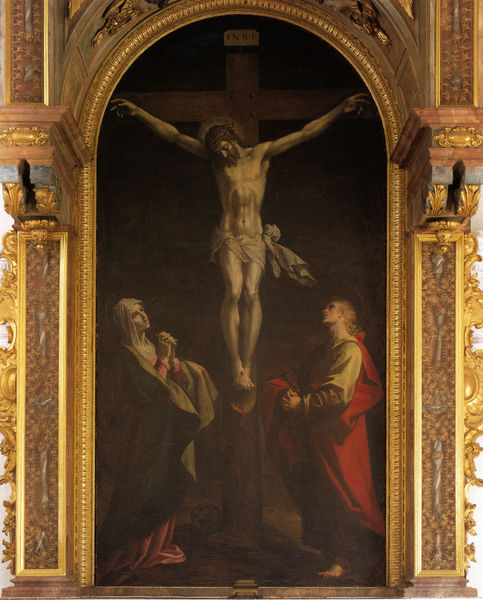
Titel: Kreuzigung Christi
Künstler: Hans von Aachen
Standort: München
Institution: St. Michael
Schlagwörter: baum, blau, dunkel, gemälde, gott, körper, lendenschurz, nackt, schatten, schurz, umhang, weiß, grün, braun, hell, holz, licht, nacht, pfeiler, schwarz, szene, säule, ölbild, rot, schleier, tuch, ornament, bart, architektur, arme, barock, blass, falten, johannes, rahmen, stehen, stein, tod, tot, toter, bild, hände, hügel, kirche, gold, mantel, stehend, renaissance, rosa, engel, kopfbedeckung, rahmung, ansicht, bogen, italien, pilaster, rundbogen, matt, ölgemälde, papst, gefaltet, detail, muskeln, inschrift, ornamente, wandgemälde, lciht, stuck, nabel, faltenwurf, nagel, nägel, wei, nische, blut, krank, lendentuch, motiv, kreuz, jungfrau, beten, gebet, altar, kapitelle, heiligenschein, christus, jesus, jesus christus, kreuzigung, dramatik, struktur, religiös, kapelle, bleich, heiliger, heilige, gefasst, jünger, maria, wandbild, magdalena, anbetung, beweinung, christen, heiland, maria magdalena, petrus, sakral, christentum, dornenkrone, altarbild, josef, kassette, kriche, kassettierung, kreuzigungsgruppe, jude, heiligenscheine, golgotha, apostel, passion, golgatha, inri, muttergottes, eingefasst, rto, leben christi, altarnische, uch, jesus am kreuz, kreuzigen, altarblatt, nebenaltar, anbeutung, gerkuzigt, golgota, joseph4mantel, kreuzigung christi, palestina, ro5t, johannes evangelist, holzramen, maria johannes, deisis, rot kreuz, +#schwarz, eingefast+, bildnische